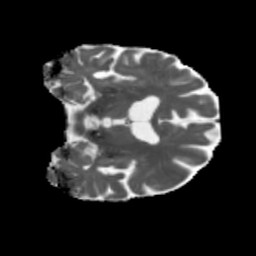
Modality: MD
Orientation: coronal
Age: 68
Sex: male
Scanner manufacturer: siemens
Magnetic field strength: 3 T
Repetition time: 5.47 s
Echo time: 0.0854 s